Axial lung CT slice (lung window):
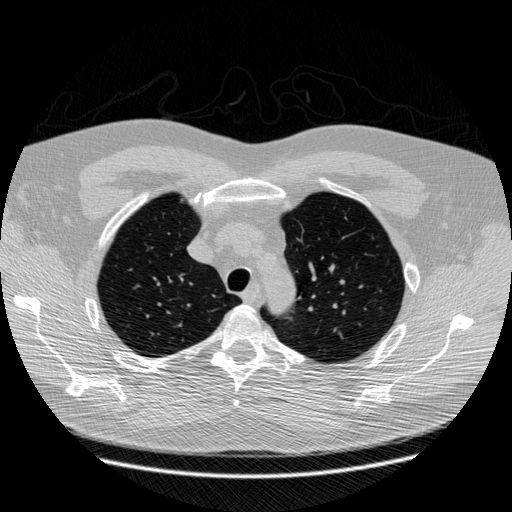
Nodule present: no